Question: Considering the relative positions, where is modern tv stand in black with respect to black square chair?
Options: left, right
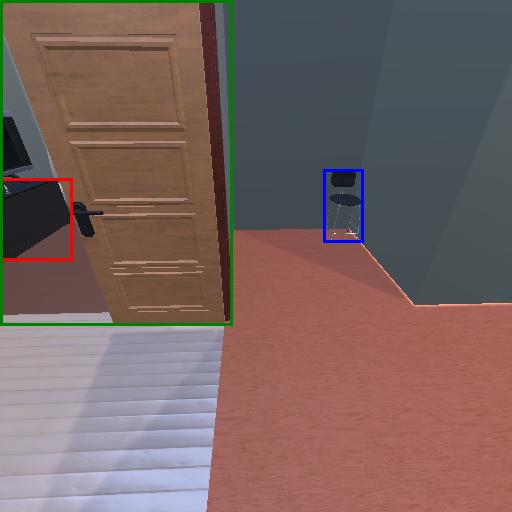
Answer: left